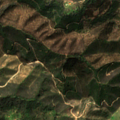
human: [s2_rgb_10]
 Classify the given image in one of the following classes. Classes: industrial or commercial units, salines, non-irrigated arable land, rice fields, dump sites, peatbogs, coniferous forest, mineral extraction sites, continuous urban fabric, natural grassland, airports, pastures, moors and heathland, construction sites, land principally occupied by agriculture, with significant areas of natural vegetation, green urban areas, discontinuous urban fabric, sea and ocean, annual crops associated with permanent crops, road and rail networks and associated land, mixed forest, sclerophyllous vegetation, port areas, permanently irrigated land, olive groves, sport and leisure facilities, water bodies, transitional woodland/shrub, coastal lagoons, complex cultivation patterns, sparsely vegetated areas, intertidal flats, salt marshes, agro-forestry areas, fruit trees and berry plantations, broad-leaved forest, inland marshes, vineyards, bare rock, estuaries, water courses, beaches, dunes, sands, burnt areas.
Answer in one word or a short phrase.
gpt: non-irrigated arable land, broad-leaved forest, sclerophyllous vegetation, transitional woodland/shrub